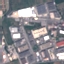
Land use / land cover: Industrial